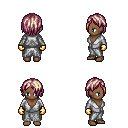
a pixel art fantasy rpg character, female body template, human, dark skin, white robe, teal pants, white blonde bangs hairstyle, gold gloves, four views (front, back, left, right), 2x2 character sprite sheet, small pixel art, hard edges, no anti-aliasing